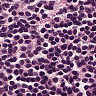
Metastatic tissue present: no